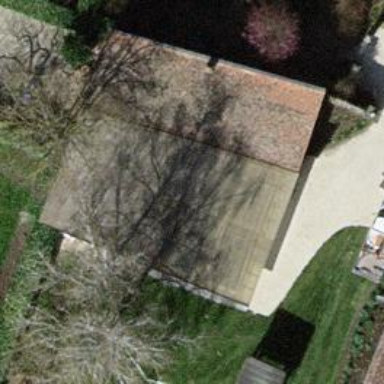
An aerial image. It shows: Café.